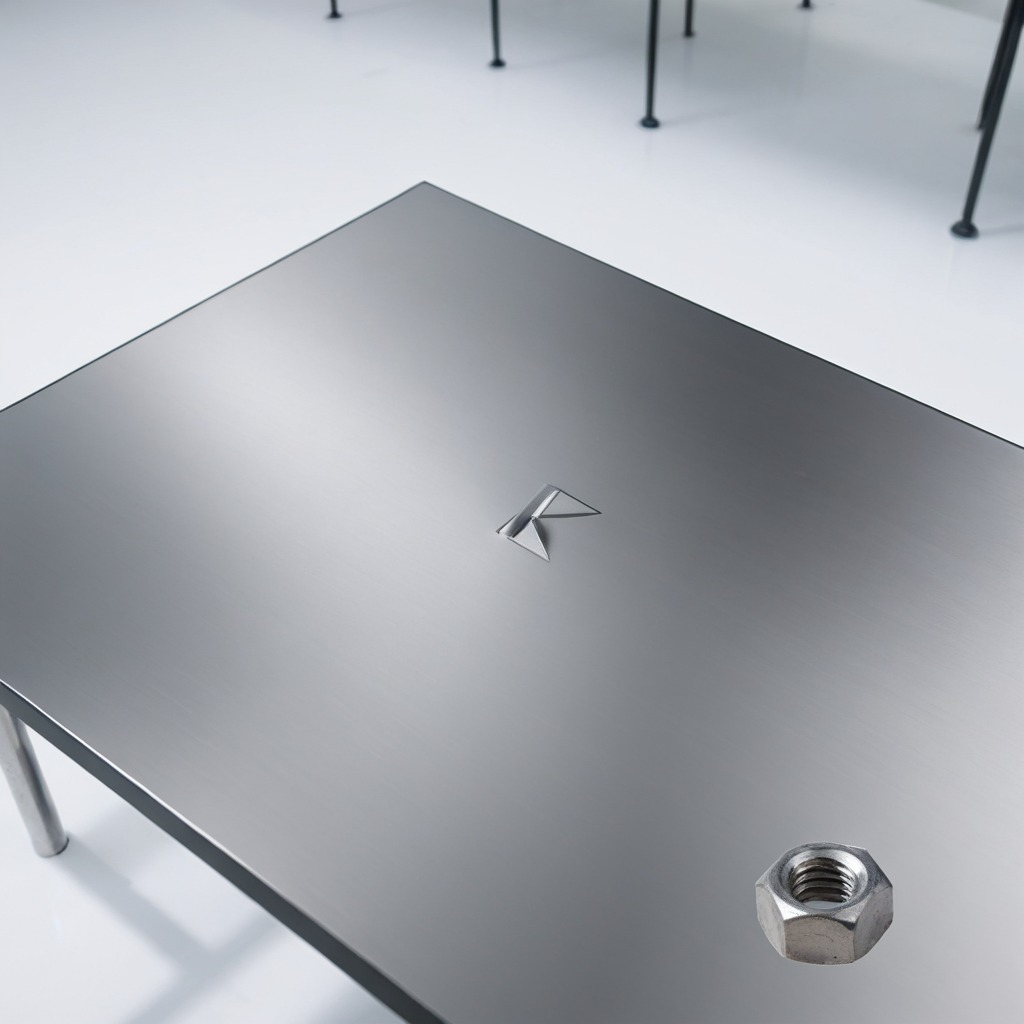
A metal nut is lying on a stainless steel table in a high-end prototyping lab.